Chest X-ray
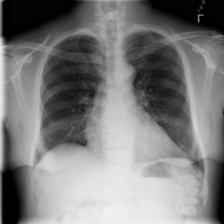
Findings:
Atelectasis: negative
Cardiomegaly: negative
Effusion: negative
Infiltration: negative
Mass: negative
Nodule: positive
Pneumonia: negative
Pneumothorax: negative
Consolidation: negative
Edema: negative
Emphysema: negative
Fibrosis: negative
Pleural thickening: negative
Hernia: negative